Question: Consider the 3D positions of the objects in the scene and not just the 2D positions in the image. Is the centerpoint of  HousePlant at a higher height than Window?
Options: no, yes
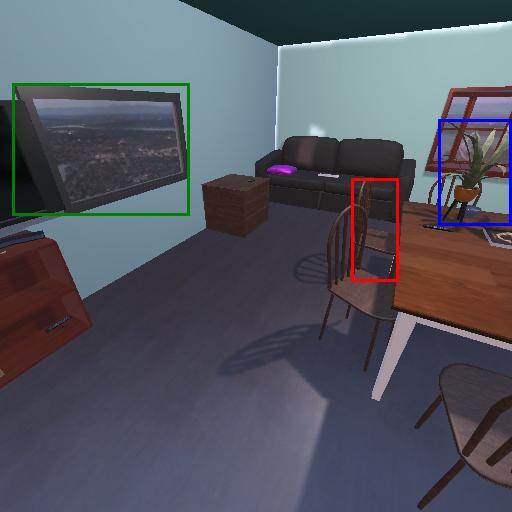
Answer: no